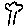
Label: tree